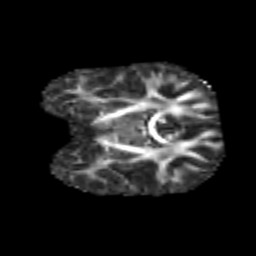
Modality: FA
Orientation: coronal
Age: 6
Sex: male
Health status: healthy